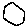
Label: hexagon